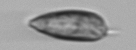
Label: Prorocentrum_triestinum